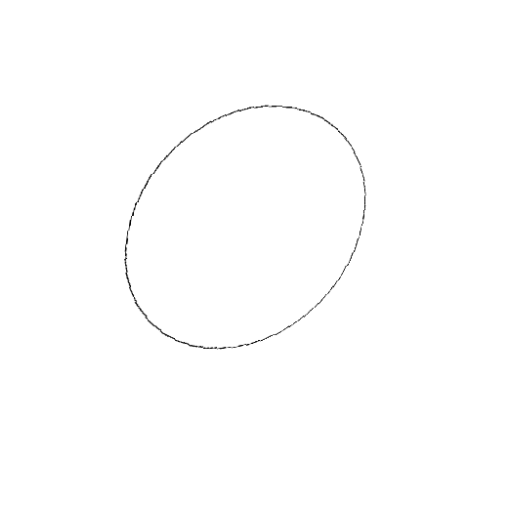
Crossing number: 0